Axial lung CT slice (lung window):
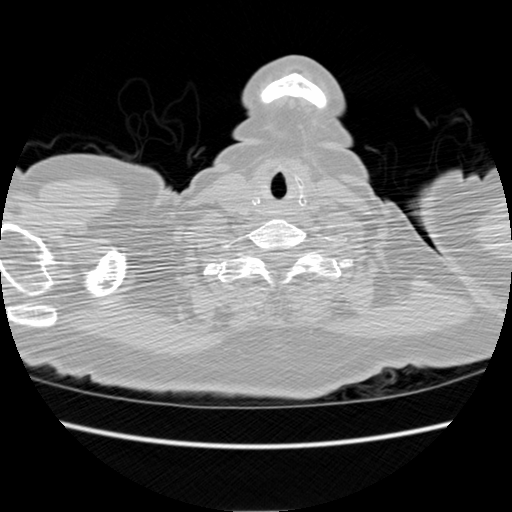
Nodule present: no